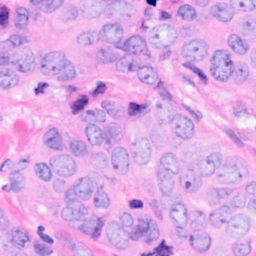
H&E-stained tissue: Breast